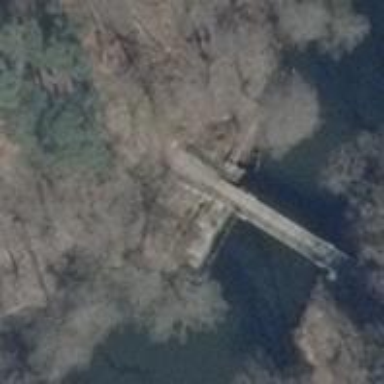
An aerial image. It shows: Abandoned railway bridge over bicycle path.